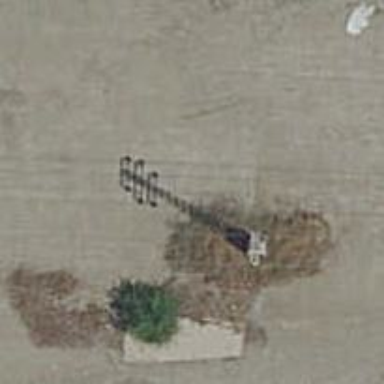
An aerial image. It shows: Power pole.